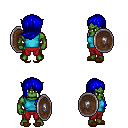
a pixel art fantasy rpg character, male body template, orc, green skin, teal sleeveless shirt, red pants, blue left-swept hairstyle, brown slippers, shield, four views (front, back, left, right), 2x2 character sprite sheet, small pixel art, hard edges, no anti-aliasing